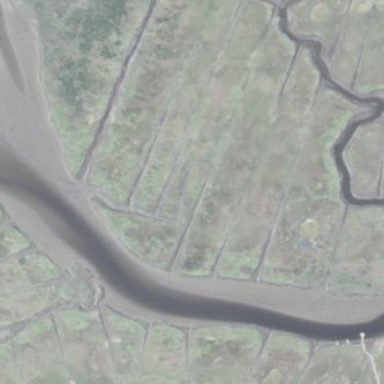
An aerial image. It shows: Marsh wetland with tidal influence.